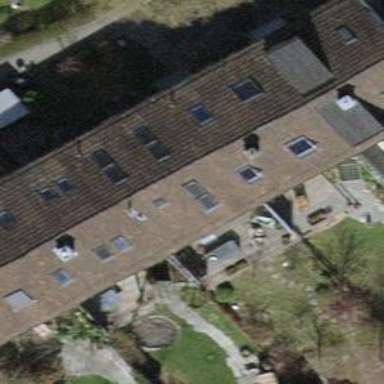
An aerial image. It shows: House with tile roof.